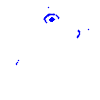
Particle: electron